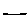
Label: line